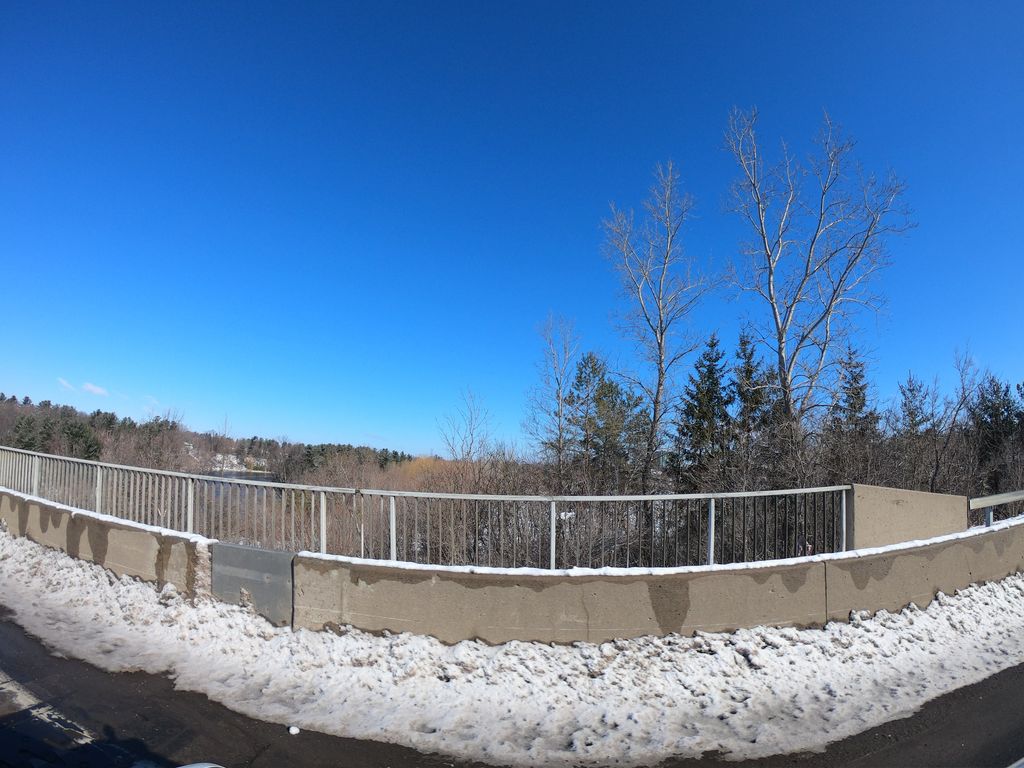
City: ottawa-gatineau